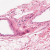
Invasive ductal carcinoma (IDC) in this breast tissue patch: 0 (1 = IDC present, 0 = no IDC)